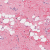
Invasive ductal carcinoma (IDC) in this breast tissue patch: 0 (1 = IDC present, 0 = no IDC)